Question: I'm implementing a design, which has the following 'flourish' in the bottom right of a box:

I'm wondering if there's a nice way to do this with CSS only. My easy, but not ideal, solution is to have an inner and outer div. The outer div has the yellow background colour, whilst the inner div has the teal colour.
The inner div has a bottom border radius, with two values specified to give me the ellipse.
Ideally I'd like to be able to do this without the wrapper element, but I've had no luck so far. I feel it must be possible, using either gradients or some such, but haven't managed to crack it yet!
I've also looked at <URL> but that's not quite right and results in a jagged edge..
Any tips?
HTML:
'''
<div class="outer">
<div class="inner">
<!-- content -->
</div>
</div>
'''
CSS:
'''
.outer {
background-color: orange;
height: 200px;
width: 500px;
}
.inner {
background-color: teal;
border-bottom-right-radius: 70% 80px;
height: 100%;
}
'''
EDIT: Code and Codepen example with the double divs: <URL>
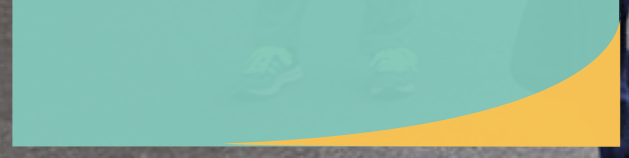
Answer: Yes. Instead of trying to put the orange element on top, put it on the bottom, where the teal element can have the border radius instead (and the orange one shows through). Simple example:
'''
#thing {
width: 400px;
height: 200px;
background-color: teal;
border-bottom-right-radius: 50%;
position: relative;
}
#thing:after {
content: '';
position: absolute;
top: 0;
left: 0;
right: 0;
bottom: 0;
background-color: orange;
z-index: -1;
}
'''
'''
<div id="thing"></div>
'''
<URL> is used here to put the orange element behind the teal element.